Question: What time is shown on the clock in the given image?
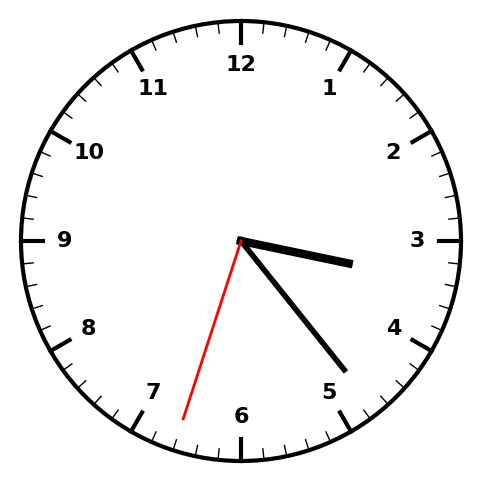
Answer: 03:23:33